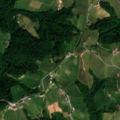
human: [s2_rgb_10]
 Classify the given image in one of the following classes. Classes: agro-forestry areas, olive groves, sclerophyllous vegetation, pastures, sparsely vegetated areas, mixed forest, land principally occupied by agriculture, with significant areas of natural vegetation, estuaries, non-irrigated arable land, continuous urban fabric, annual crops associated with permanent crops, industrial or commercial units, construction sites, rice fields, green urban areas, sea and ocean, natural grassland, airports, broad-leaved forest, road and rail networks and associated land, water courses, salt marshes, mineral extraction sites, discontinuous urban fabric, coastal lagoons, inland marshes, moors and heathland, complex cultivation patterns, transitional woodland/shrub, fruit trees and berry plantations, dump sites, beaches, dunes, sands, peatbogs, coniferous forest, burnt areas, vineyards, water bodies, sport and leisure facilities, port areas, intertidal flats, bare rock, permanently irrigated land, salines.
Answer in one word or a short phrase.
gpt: vineyards, pastures, broad-leaved forest